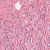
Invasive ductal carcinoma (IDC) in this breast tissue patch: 1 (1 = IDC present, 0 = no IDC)